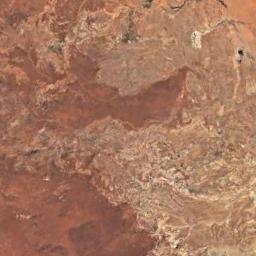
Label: desert